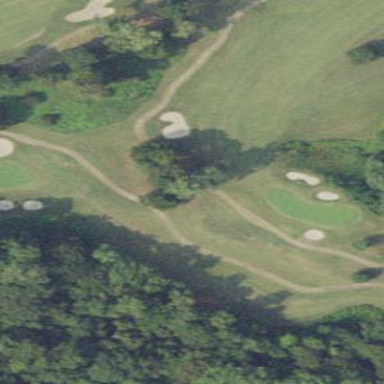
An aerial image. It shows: Area with grass used as rough in golf course.